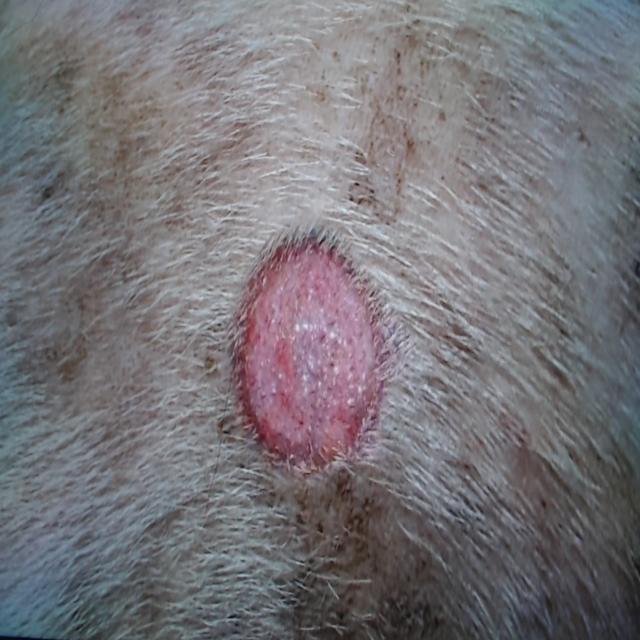
Canine ringworm (Dermatophytosis) — fungal infection caused by Microsporum or Trichophyton. Presents with circular alopecia, scaling, crusting, and broken hairs.